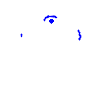
Particle: pion